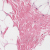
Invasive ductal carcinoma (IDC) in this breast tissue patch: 0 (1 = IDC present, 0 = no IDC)